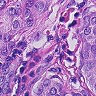
Metastatic tissue present: yes